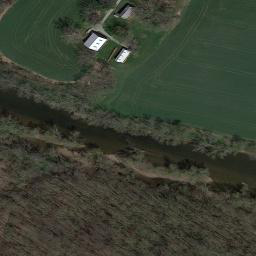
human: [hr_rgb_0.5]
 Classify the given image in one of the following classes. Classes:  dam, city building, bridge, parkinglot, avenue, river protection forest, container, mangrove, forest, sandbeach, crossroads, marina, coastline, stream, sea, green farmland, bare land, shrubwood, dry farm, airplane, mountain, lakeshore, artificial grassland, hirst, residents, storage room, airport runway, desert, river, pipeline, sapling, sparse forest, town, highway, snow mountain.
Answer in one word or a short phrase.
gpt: river